Question: My model supports real-time change by 'Solver#addProblemFactChange' and 'ProblemFactChange' interface. Implementing 'doChange' method of this interface, I actively use notifications of 'scoreDirector' by methods like 'beforeEntityRemoved', 'beforeProblemFactRemoved', 'beforeProblemFactChanged' and other. Besides, incremental score calculator of model implements callback methods 'beforeEntityAdded', 'beforeEntityRemoved' and their 'after'-versions.
Investigating solver behavior, I saw such diagram of score calculator calls from optaplanner:

That is optaplanner doesn't invoke entities related methods of calculator despite model changes. Why so occurs and why necessary to notify 'scoreDirector'?
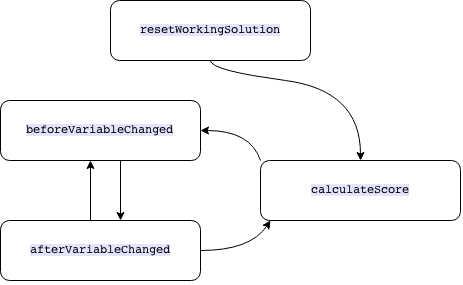
Answer: The 'ProblemFactChange' api has been designed to allow incremental changes to the problem, therefore you need to call 'before|afterProblemFactAdded|Changed|Removed()', otherwise implementing incremental problem changes with be impossible (without changing the API).
It's the 'ScoreDirector''s responsibility to handle those events:
- 'DroolsScoreDirector'- 'IncrementalScoreDirector'<URL>
<URL>